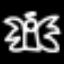
Label: angel